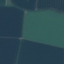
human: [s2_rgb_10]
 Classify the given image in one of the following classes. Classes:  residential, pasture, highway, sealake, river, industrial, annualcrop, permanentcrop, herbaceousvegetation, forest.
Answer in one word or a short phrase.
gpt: AnnualCrop